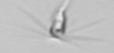
Label: Calciopappus